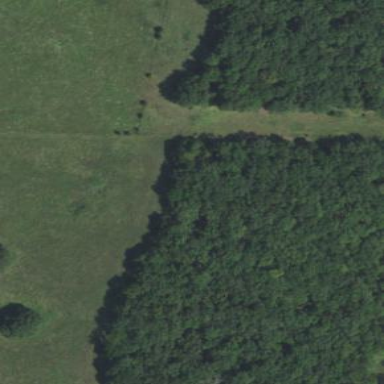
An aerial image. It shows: Beautiful woodland area.